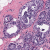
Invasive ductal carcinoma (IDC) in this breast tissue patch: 0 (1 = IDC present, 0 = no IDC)